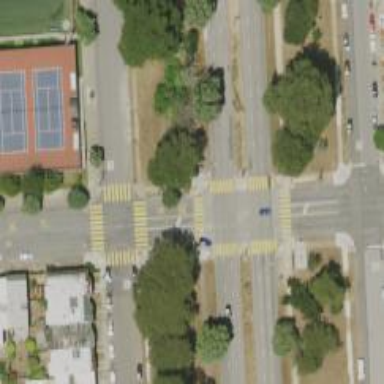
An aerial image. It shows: Secondary road with separate sidewalks.